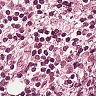
Metastatic tissue present: no